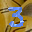
Label: 3